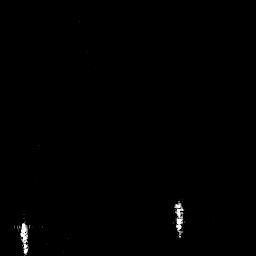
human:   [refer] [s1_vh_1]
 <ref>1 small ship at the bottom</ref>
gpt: <box>[[67, 78, 71, 90, 0]]</box>